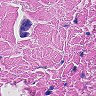
Metastatic tissue present: yes